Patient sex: M
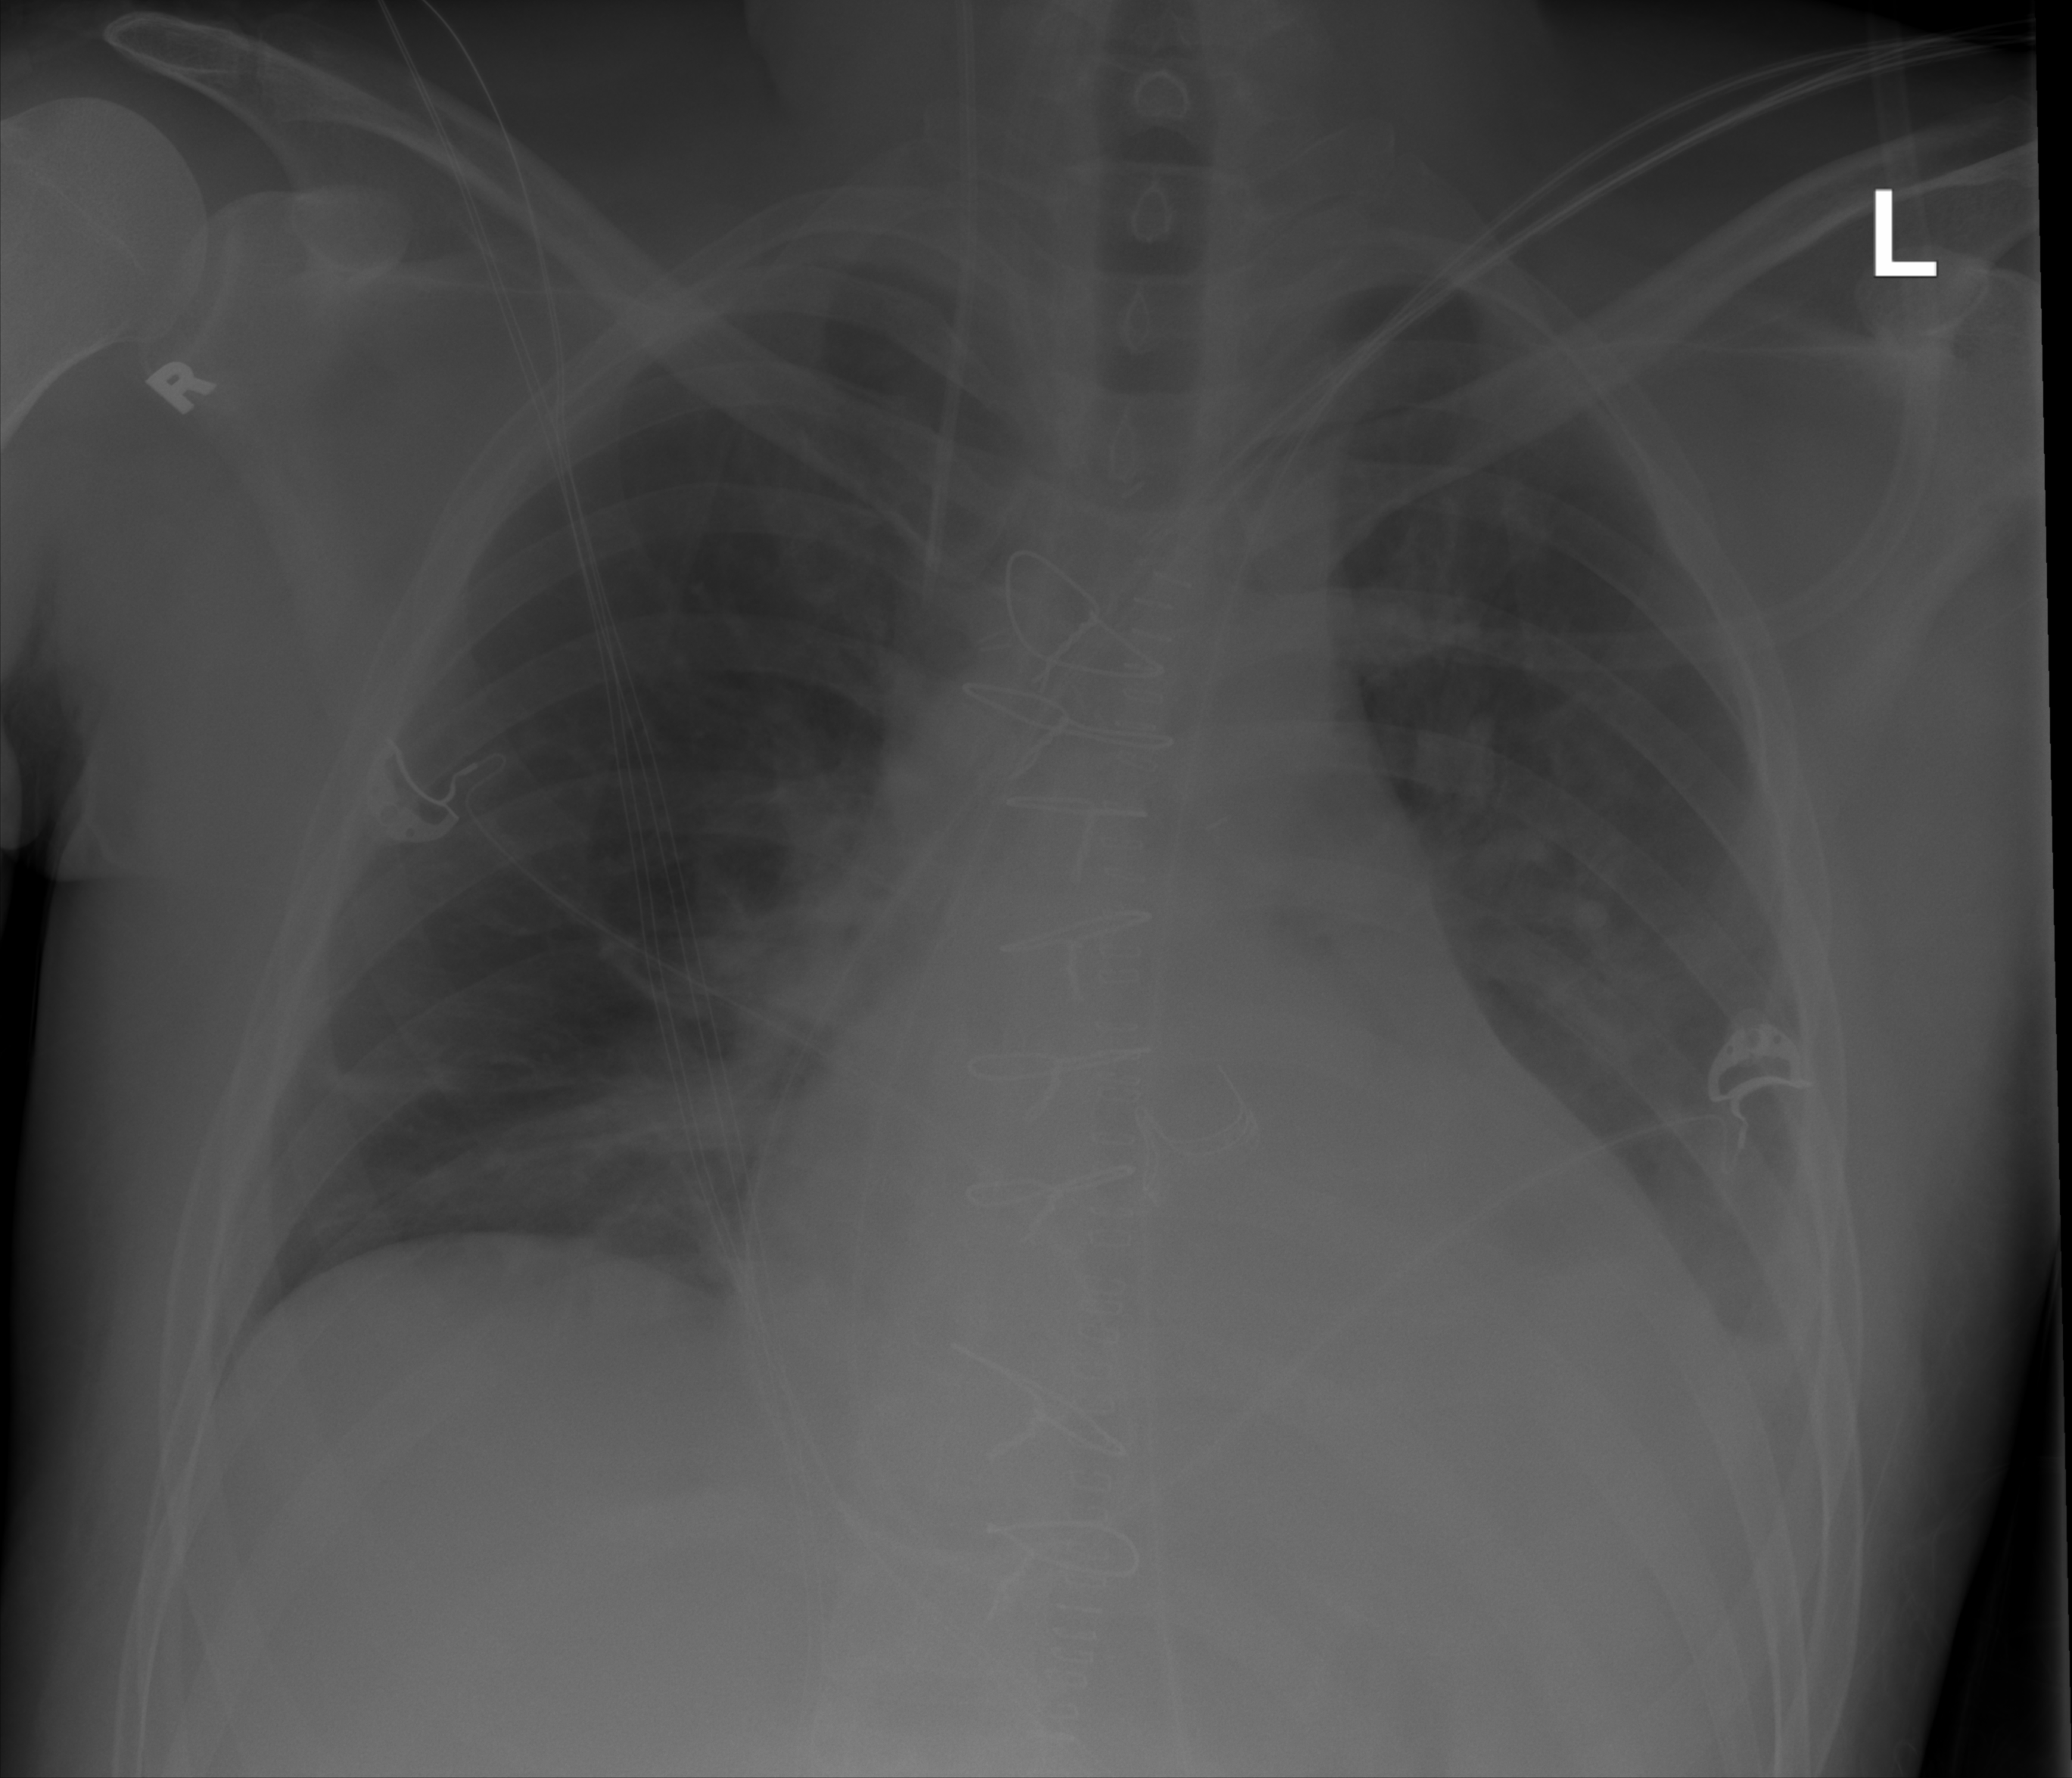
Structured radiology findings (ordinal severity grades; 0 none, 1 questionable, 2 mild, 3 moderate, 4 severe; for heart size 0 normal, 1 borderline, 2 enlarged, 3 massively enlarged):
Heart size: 2
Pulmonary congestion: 0
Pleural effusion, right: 0
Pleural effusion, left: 2
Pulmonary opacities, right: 0
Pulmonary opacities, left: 0
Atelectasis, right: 2
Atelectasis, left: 2